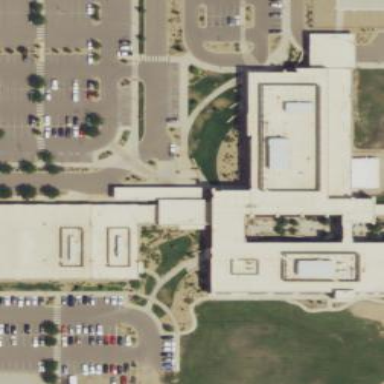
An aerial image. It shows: Healthcare facility identified as hospital.